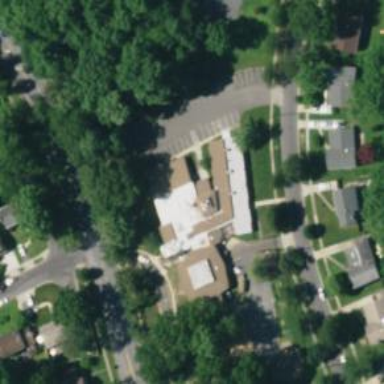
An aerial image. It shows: School building.